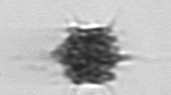
Label: Dictyocha